Question: I'm a novice using MVC4 with JQUERY and AJAX.
Please watch the following image where I have a hyperlink called 'More'.

That hyperlink, should add another input[text] and a radiobutton. I don't know how to implement this feature, should I have to make an ajax call to add a new item to the 'List<T>' and update the view? Or should I have to do everything in client side?
I just want to know ideas about how to implement it
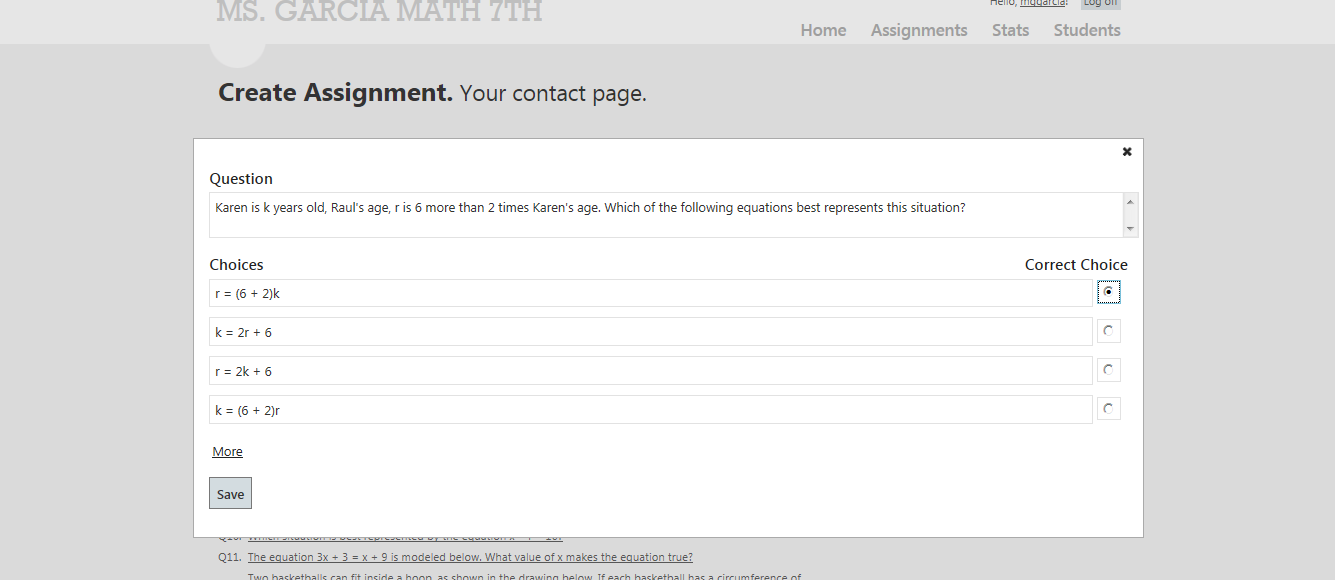
Answer: You could use an AJAX call to a controller action that will return a partial view with the contents of a single row. There are a couple of issues you might encounter. The most difficult part is generating correct names for your input fields so that the model binder is able to properly construct your model collection when the form is submitted. There's a specific <URL> you need to respect.
Take a look at the <URL> which explains all this in details. It also presents a custom 'Html.BeginCollectionItem' helper which takes care of generating proper names for the input fields in the partial so that the naming convention is respected. It uses non-sequential index names.